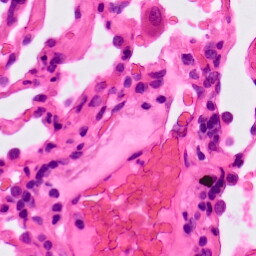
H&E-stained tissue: Lung